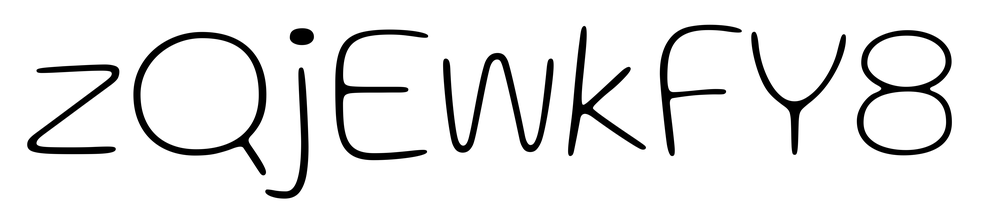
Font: Gluten_Thin